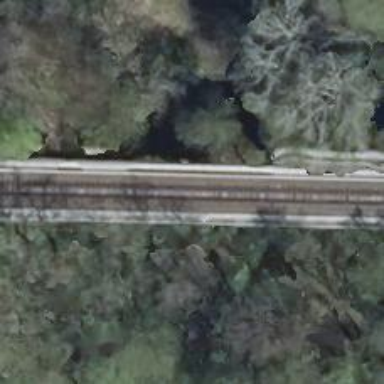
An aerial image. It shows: Viaduct railway bridge.